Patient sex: M
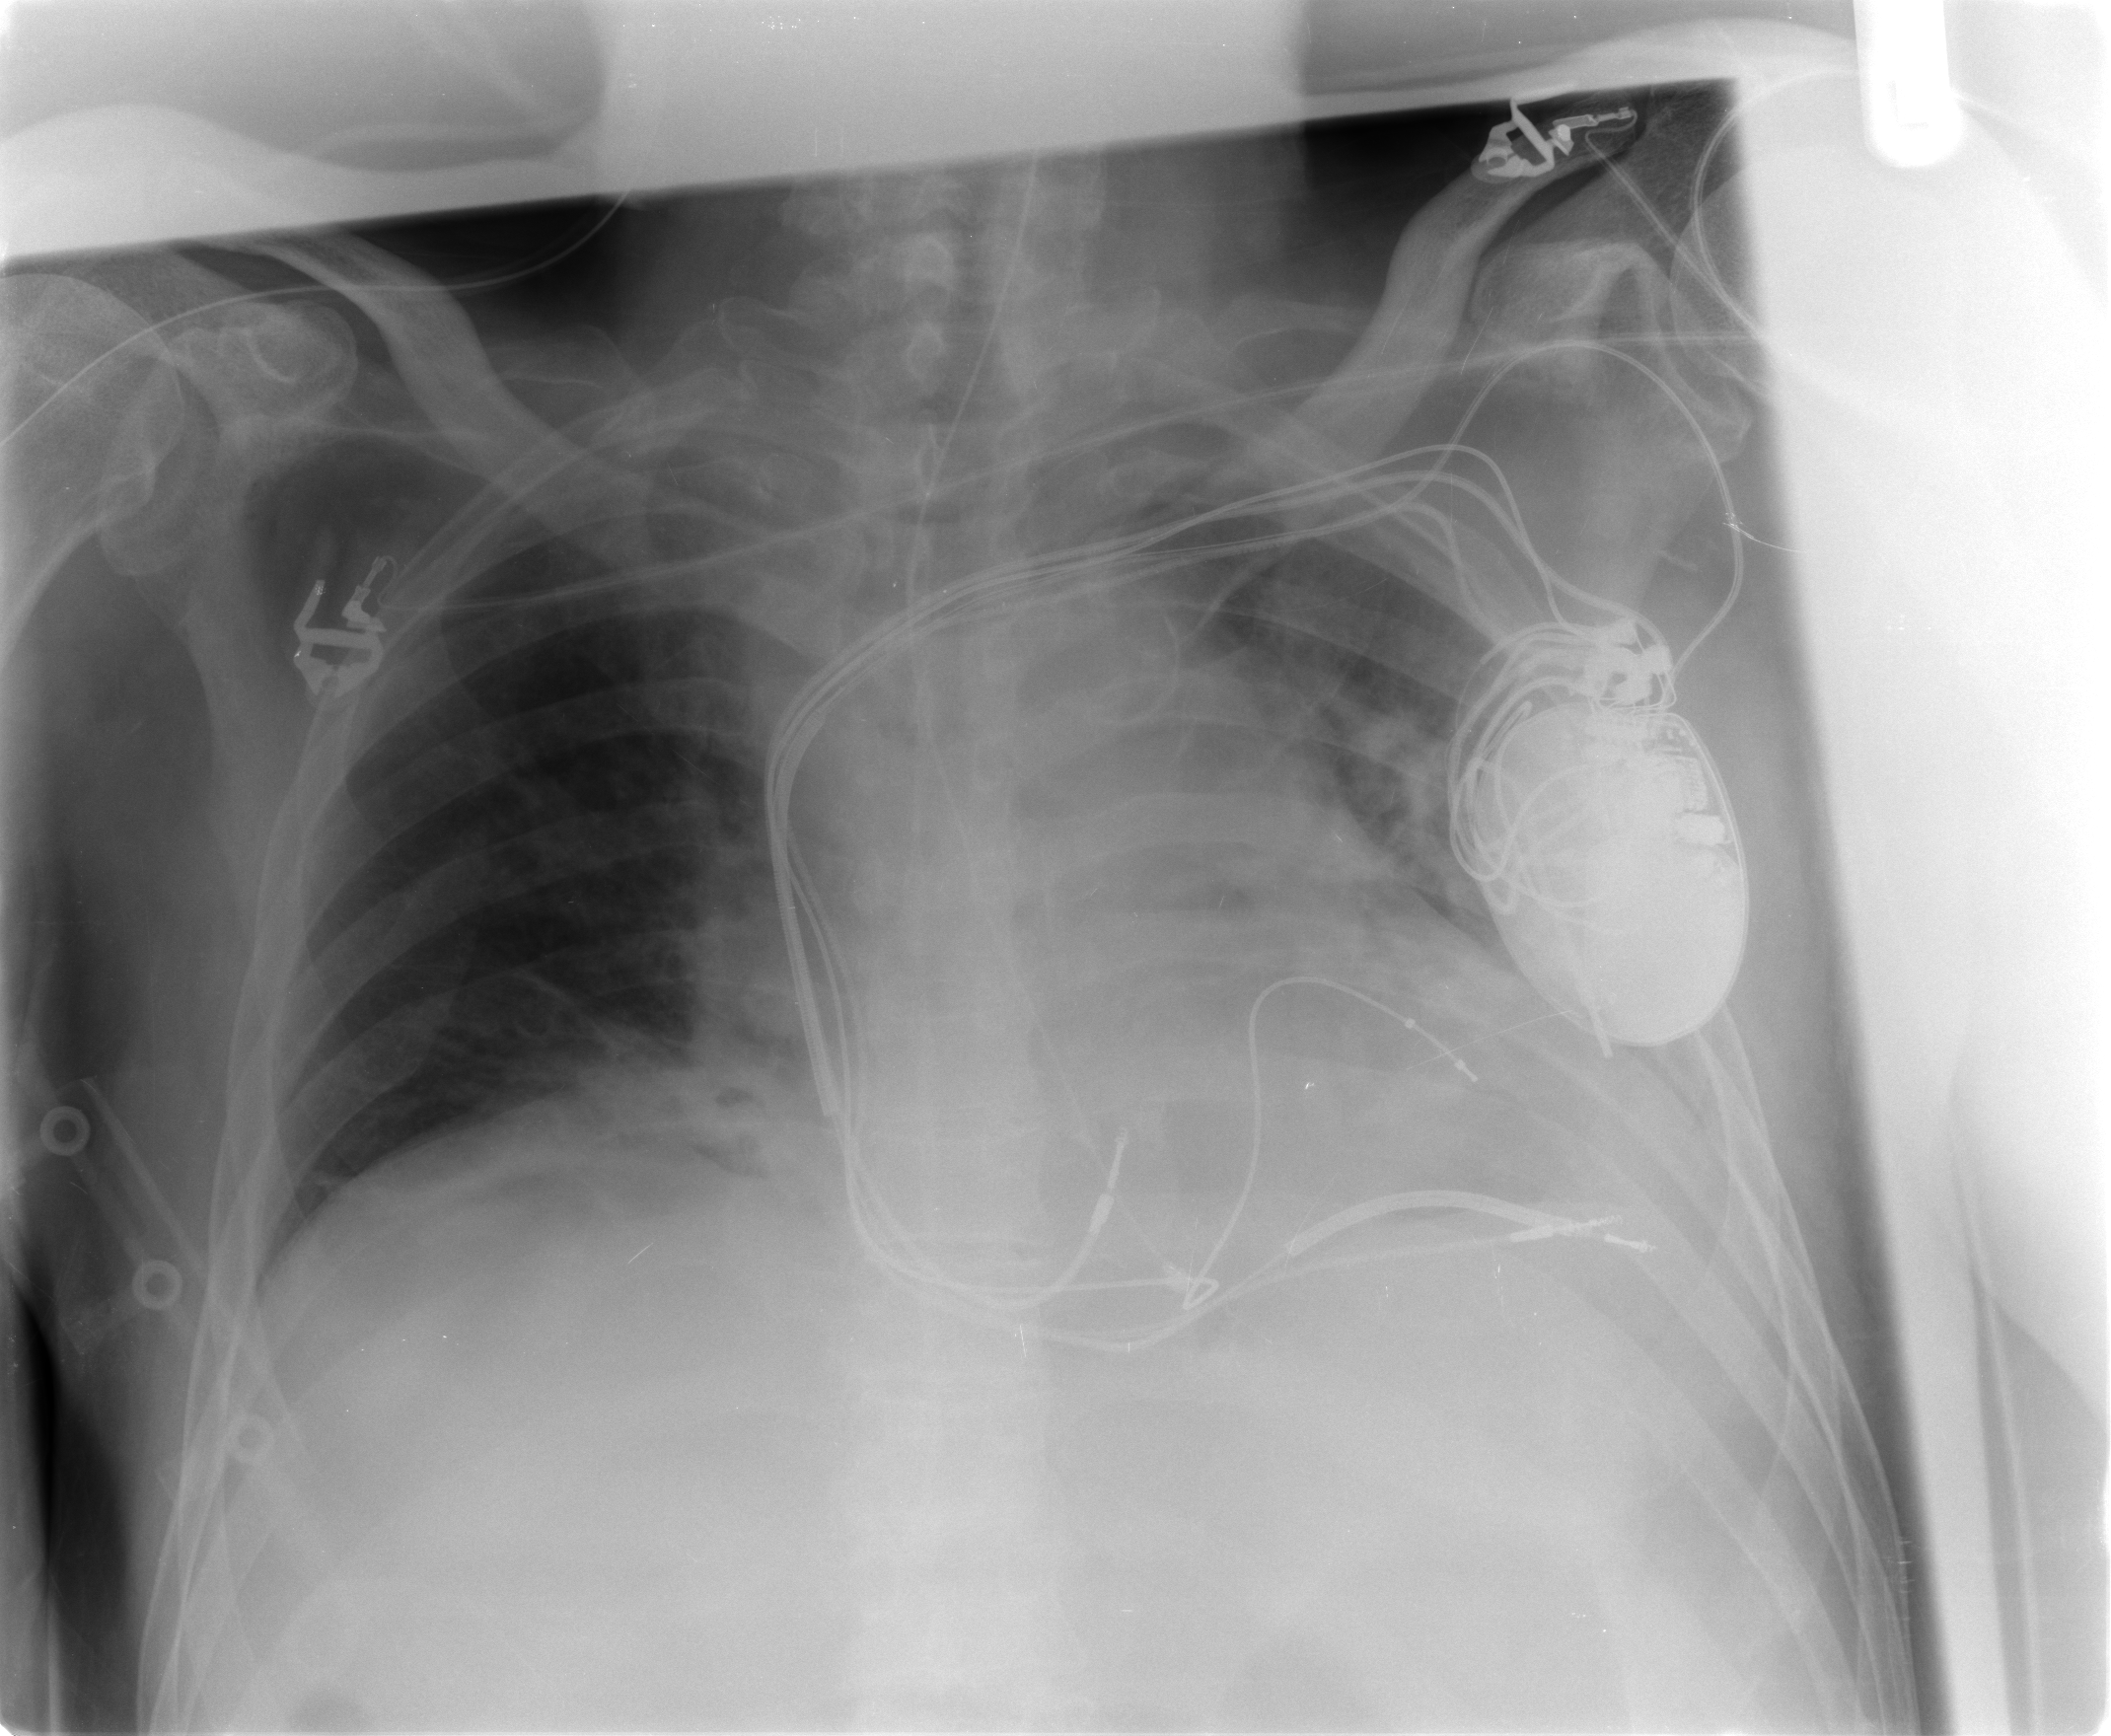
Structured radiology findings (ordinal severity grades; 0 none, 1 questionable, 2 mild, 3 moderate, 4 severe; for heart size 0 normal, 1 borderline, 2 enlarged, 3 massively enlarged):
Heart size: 1
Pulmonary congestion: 0
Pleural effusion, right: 0
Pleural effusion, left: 2
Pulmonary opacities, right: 0
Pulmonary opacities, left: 2
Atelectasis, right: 2
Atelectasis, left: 2